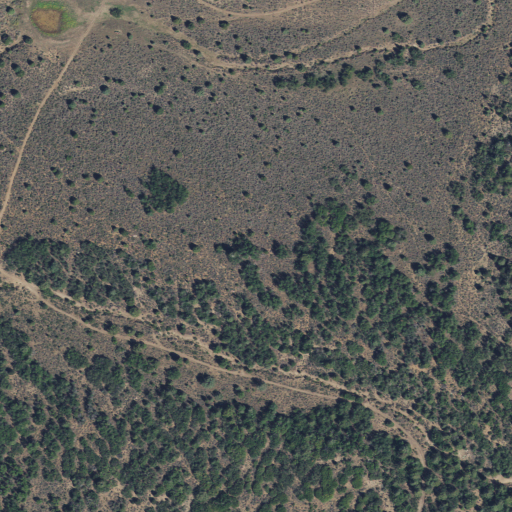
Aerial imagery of depression(s) in Utah named Steves Basin containing evergreen forest, shrub, and deciduous forest